Aerial crown-view tile of a tropical tree (Barro Colorado Island, Panama), acquired 20241112:
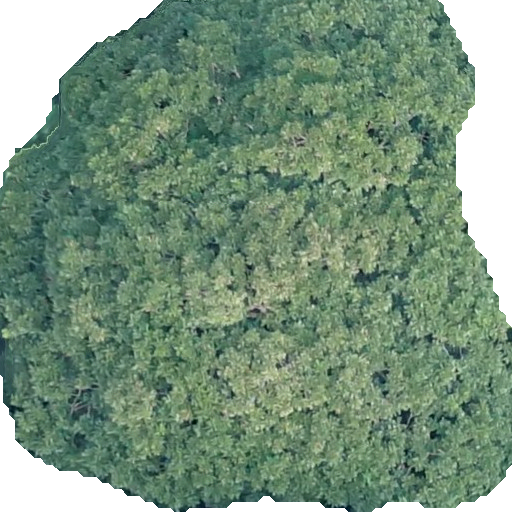
Species: Dipteryx oleifera
GBIF accepted scientific name: Dipteryx oleifera
Crown area: 364.711 m²